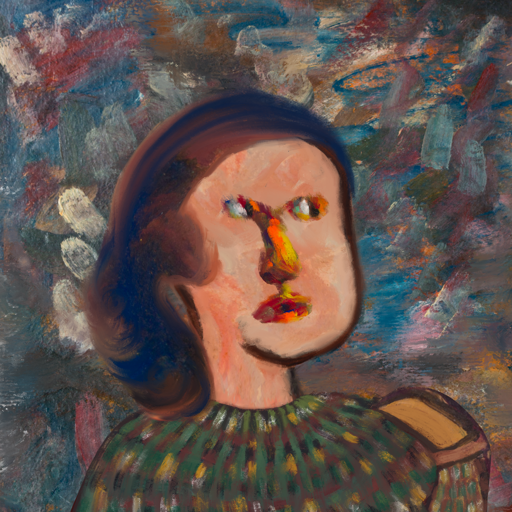
Background: Boggyland, Head And Neck Side: Roy_Bahadur, Face Side: An_Impression, Bust: After_Raid, Hair Side: Mother_And_Son_Son, Head Accessory: Blank, Second Necklace: Blank, Necklace: Blank, Baby: Blank